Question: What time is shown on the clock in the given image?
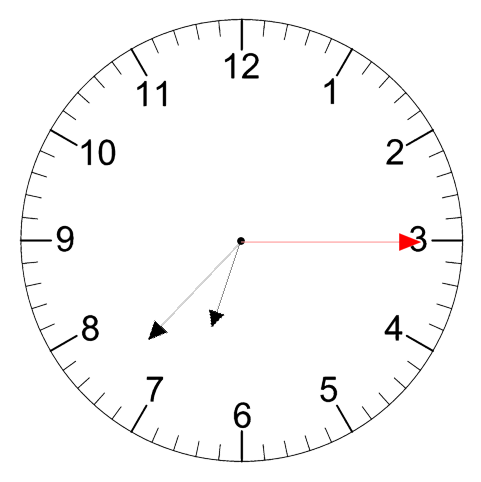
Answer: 06:37:15